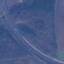
Land use / land cover class: Highway